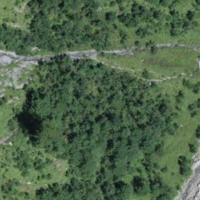
EUNIS habitat code: 32
Species observed at this site:
Pyrgus andromedae